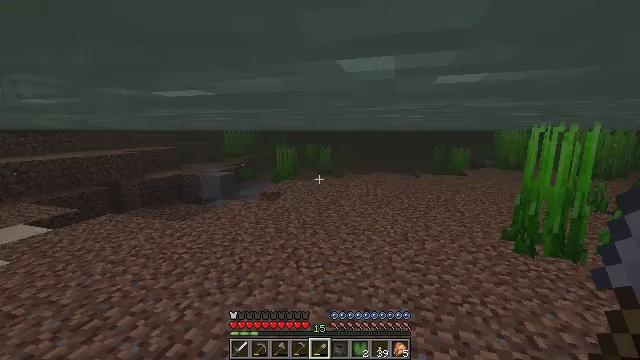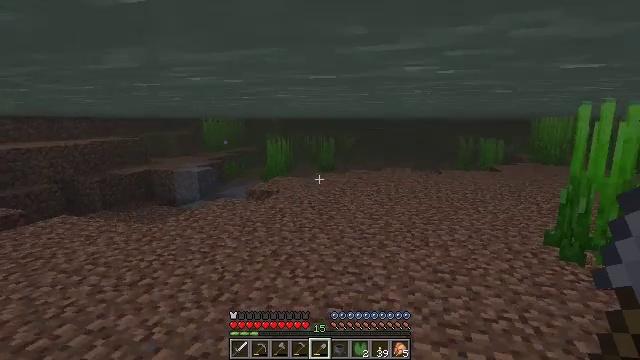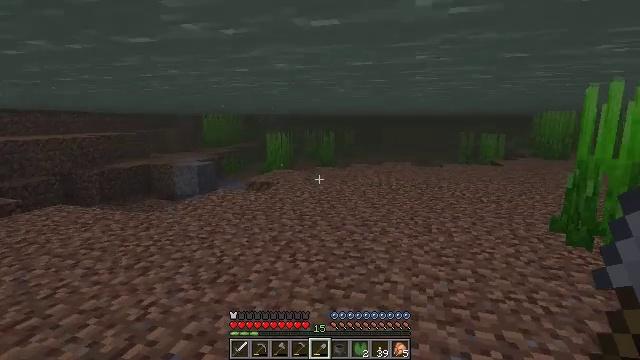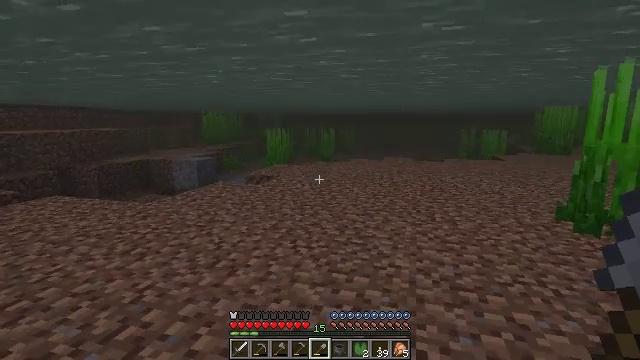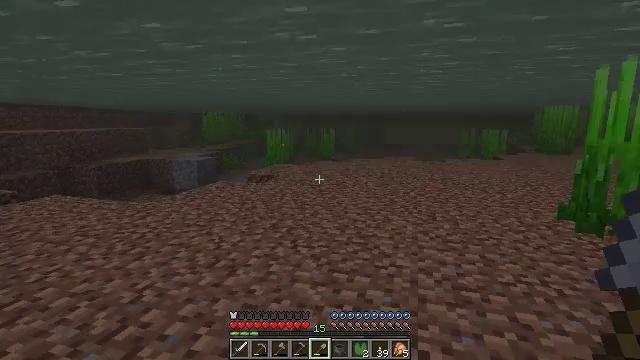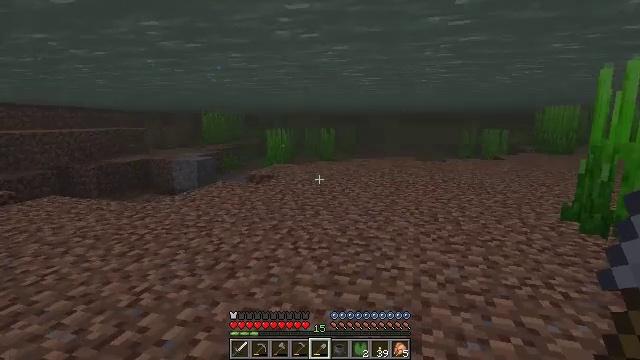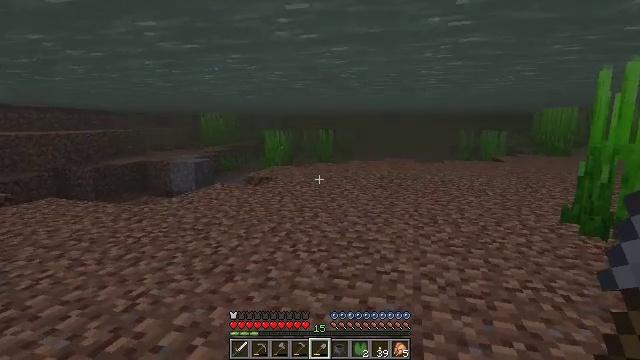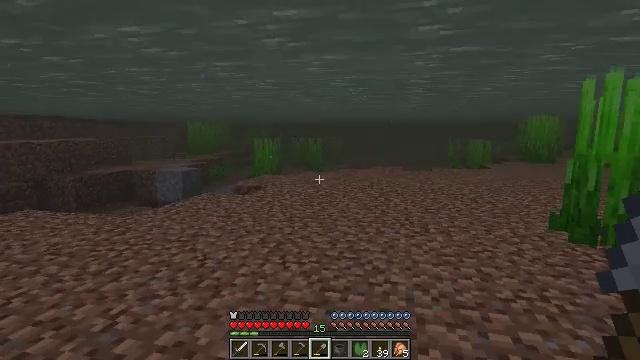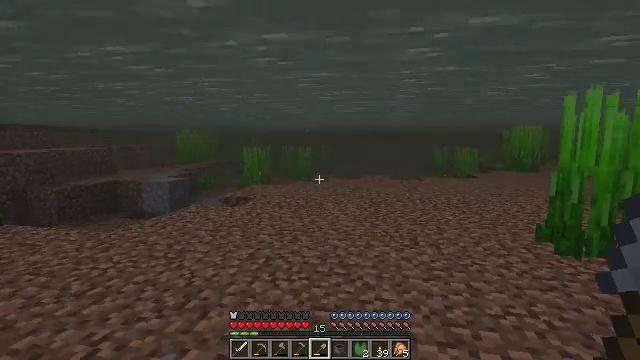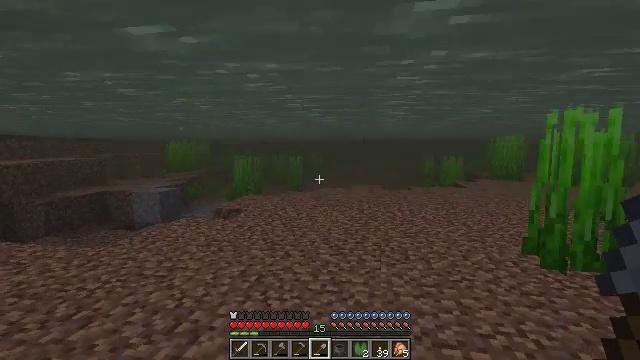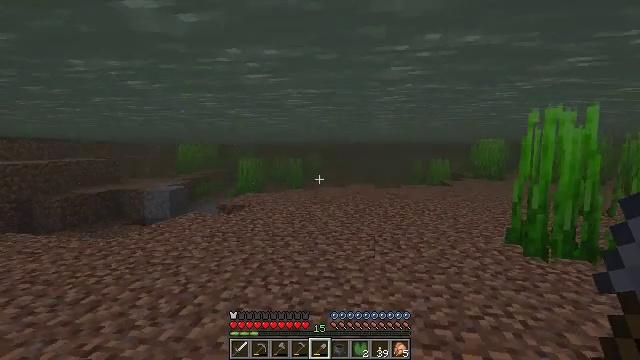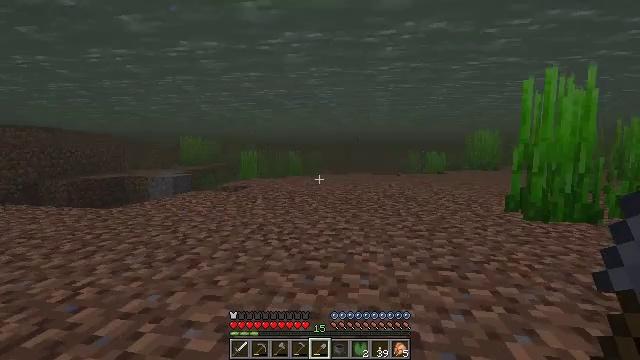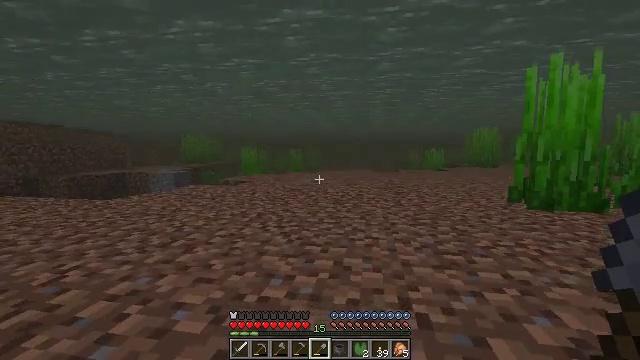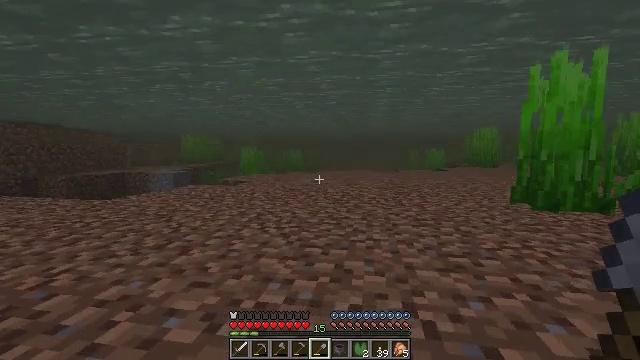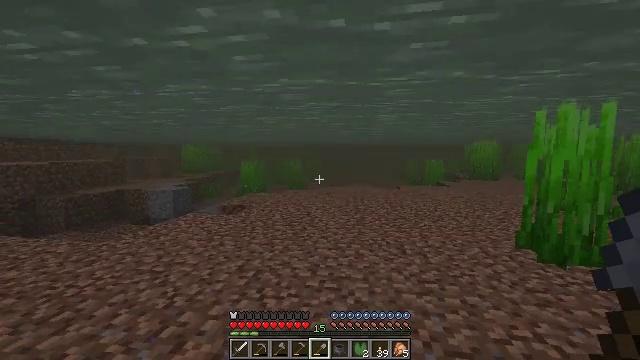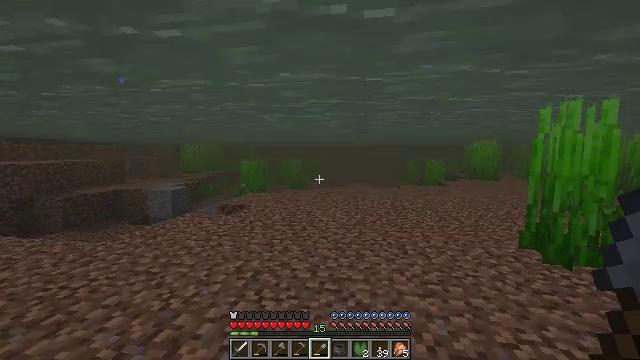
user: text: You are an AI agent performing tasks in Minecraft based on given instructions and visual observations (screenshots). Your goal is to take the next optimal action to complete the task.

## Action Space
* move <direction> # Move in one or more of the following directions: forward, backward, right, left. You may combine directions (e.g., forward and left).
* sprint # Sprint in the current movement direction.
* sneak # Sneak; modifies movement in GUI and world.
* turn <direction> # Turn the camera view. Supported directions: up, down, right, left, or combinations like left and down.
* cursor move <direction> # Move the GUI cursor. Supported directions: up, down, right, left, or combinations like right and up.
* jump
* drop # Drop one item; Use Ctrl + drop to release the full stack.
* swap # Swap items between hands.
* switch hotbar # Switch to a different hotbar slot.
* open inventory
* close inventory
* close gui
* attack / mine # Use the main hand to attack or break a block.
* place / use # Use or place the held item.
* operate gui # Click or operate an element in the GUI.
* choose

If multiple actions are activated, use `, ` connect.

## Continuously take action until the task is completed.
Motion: motion action
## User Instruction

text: Dig up clay found underwater.
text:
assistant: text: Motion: move forward, sneak
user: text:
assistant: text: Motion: move forward, sneak
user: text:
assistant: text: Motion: move forward, sneak
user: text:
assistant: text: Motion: move forward, sneak
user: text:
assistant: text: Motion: move forward, sneak
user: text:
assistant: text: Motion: move forward, sneak
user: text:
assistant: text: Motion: move forward, turn right and up
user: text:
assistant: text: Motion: move forward, sprint, turn right and up
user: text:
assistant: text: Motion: move forward, sprint, turn right and up
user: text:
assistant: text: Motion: move forward, sprint, jump
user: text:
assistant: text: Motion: move forward, sprint, jump
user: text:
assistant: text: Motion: move forward, sprint, jump
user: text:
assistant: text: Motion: move forward, sprint, jump
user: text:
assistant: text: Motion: move forward, sprint, jump
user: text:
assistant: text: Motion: move forward, sprint, jump
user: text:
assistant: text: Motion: move forward, sprint, jump
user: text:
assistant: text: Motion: move forward, sprint, jump
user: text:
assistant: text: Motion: move forward, sprint
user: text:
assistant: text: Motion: move forward, sprint
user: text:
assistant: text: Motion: move forward, sprint
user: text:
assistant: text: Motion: move forward, sprint
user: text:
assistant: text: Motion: move forward, sprint
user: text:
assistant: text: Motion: move forward, sprint
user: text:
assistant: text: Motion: move forward, sprint
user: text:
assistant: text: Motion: move forward, sprint
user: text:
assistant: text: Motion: move forward, sprint
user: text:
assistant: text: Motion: move forward, sprint
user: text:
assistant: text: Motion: move forward, sprint
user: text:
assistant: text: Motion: move forward, sprint
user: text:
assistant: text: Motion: move forward, sprint